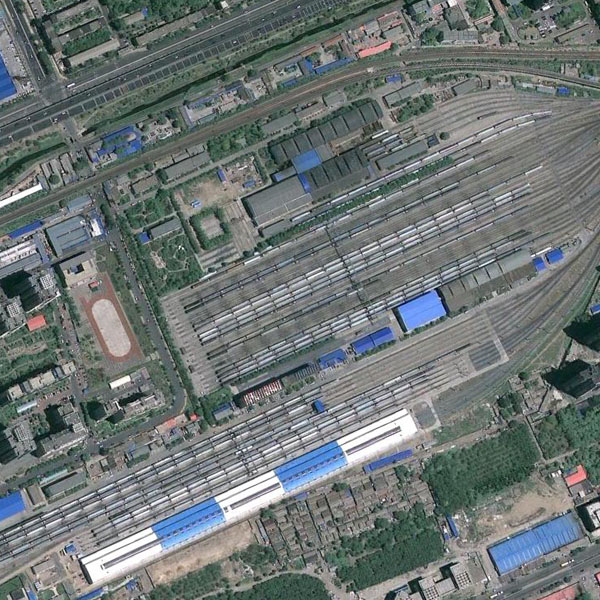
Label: RailwayStation